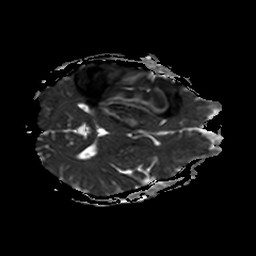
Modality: ADC
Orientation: axial
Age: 46
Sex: female
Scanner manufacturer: philips
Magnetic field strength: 3 T
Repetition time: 3.089 s
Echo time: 0.076 s